Question: I want to randomly pull a documents from a list of document. And currently, it works, but I will receive the same document again, but I don't want to.
'''
let qnumber = Math.floor((Math.random() * 3) + 1);
const dialogflowAgentDoc = db.collection('esequiz').doc(''+qnumber);
'''
So how do I edit it such that I do not pull any duplicates from the random document pulled?
So my cloud firestore looks like this, hence I use qnumber to determine a random number made up, and then called into db collection.
]
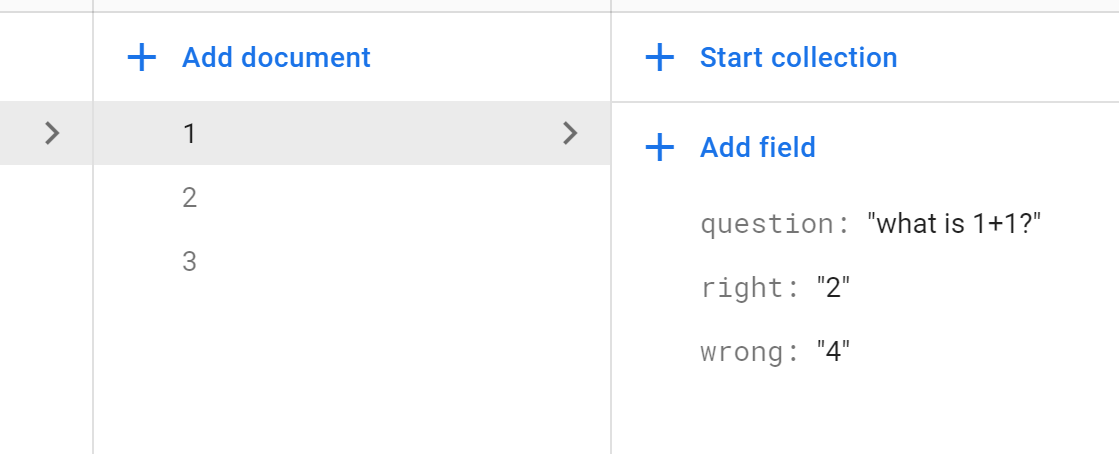
Answer: You need to track IDs of retrieved documents and discard random IDs that were already retrieved.
Pseudo code:
'''
class UniqueRandomIdProvider()
{
alreadyRetrieved: number[] = [];
public getNewRandomId(): number {
while(true) {
{
const randomId = this.getRandomId();
if (!this.alreadyRetrieved.contains(randomId) {
return randomId;
}
}
}
private getRandomId(): number {
return Math.floor((Math.random() * 3) + 1);
}
}
'''